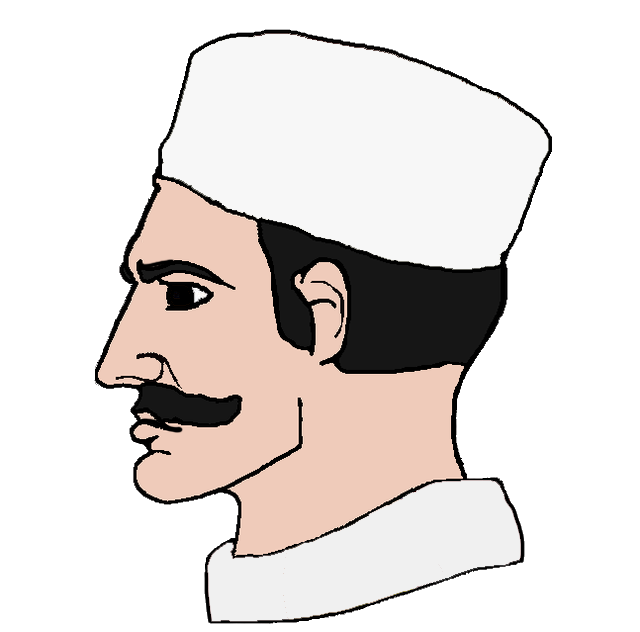
Label: 4_Yes_Chad